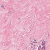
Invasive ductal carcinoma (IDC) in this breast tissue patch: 0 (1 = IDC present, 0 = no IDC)